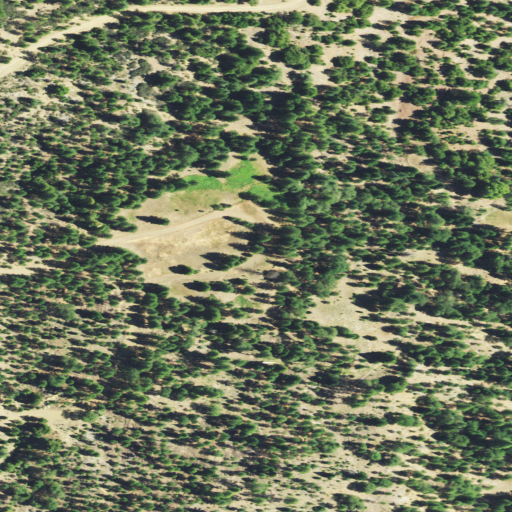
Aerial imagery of plain(s) in California named Black Flat containing grassland, shrub, and open development